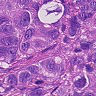
Metastatic tissue present: yes